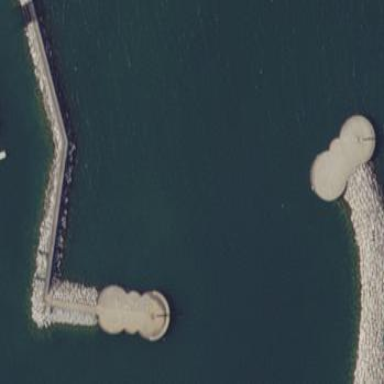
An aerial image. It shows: Breakwater structure.